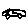
Label: car